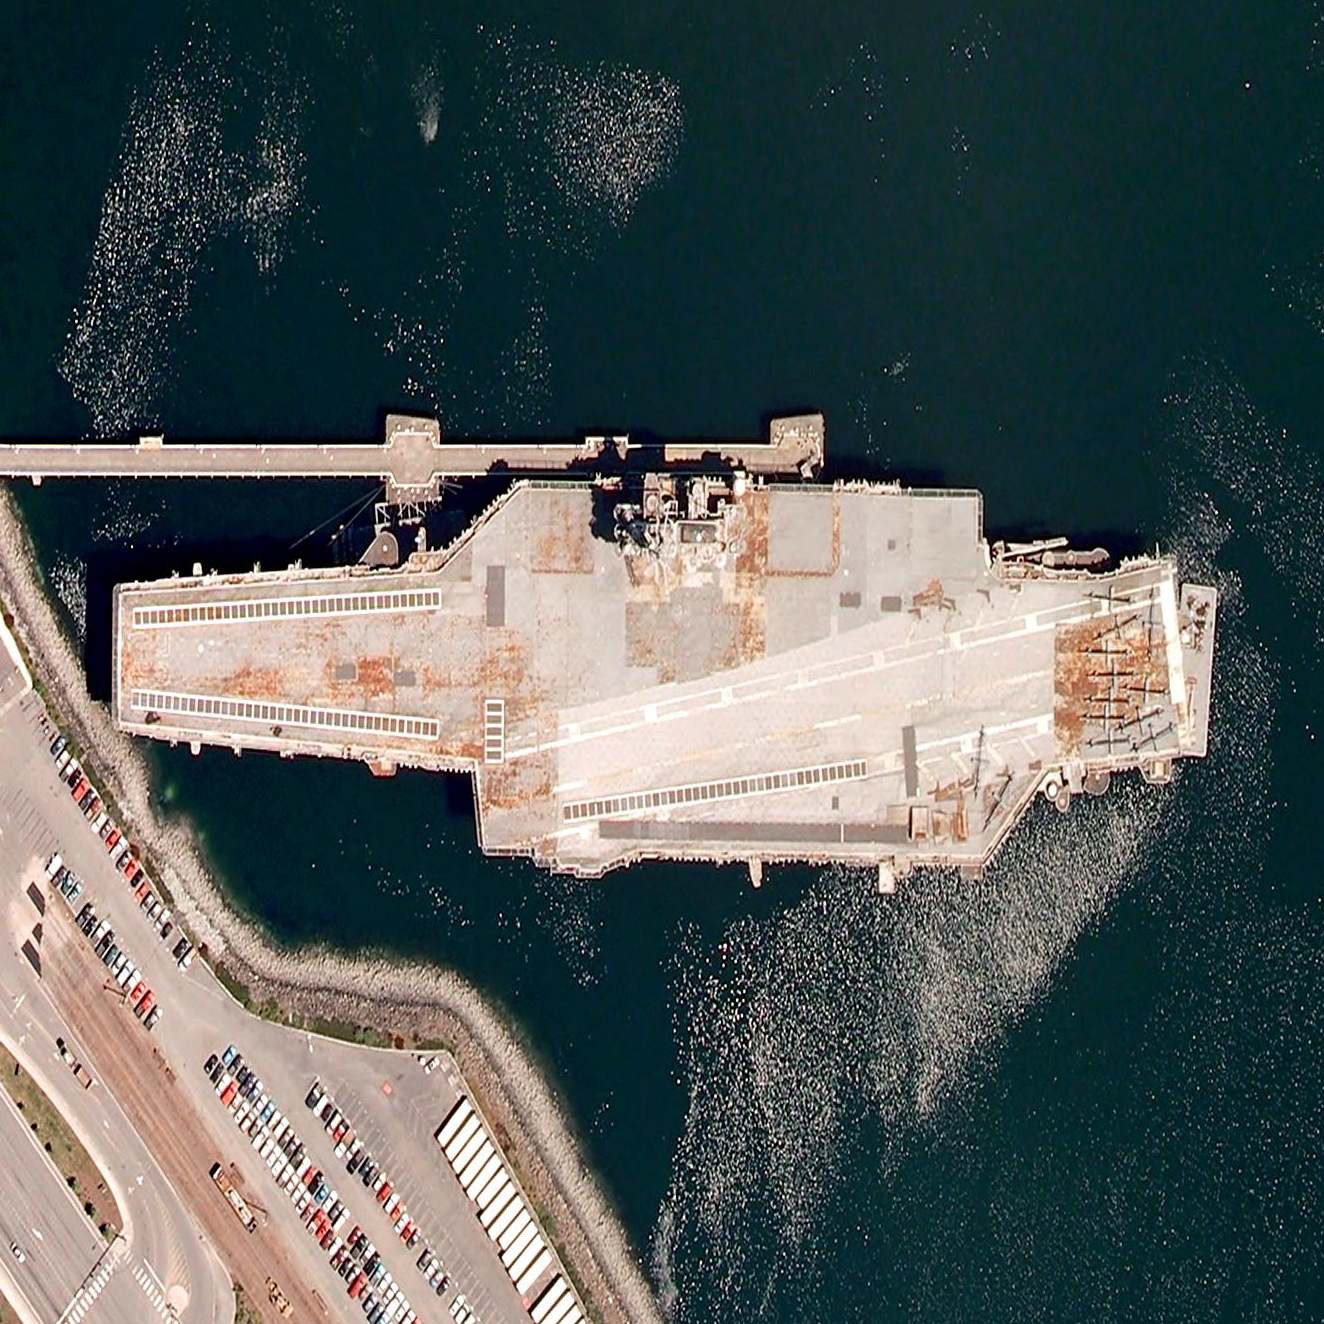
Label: aircraft_carrier